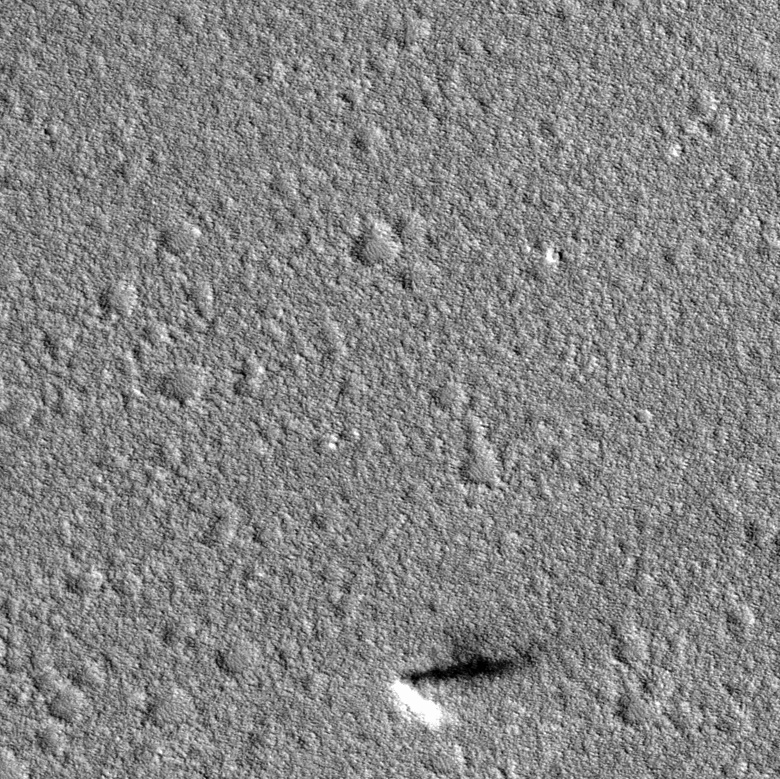
Label: dustdevil